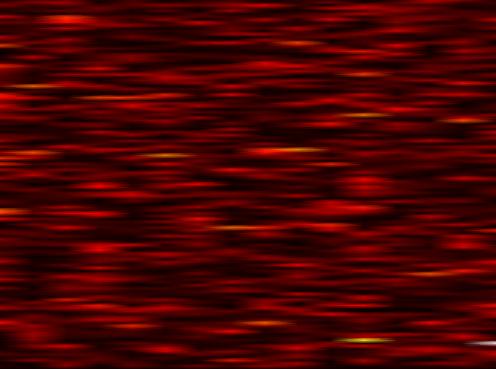
Label: UFMC